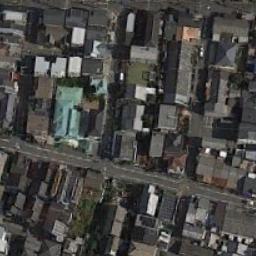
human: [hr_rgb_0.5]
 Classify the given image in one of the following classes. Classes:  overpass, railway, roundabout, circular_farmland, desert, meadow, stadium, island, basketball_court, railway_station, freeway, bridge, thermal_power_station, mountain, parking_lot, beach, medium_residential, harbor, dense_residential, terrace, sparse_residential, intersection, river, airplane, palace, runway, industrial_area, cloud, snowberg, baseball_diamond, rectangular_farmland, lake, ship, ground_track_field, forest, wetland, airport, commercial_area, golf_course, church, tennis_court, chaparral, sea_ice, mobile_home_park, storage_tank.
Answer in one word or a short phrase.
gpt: dense_residential